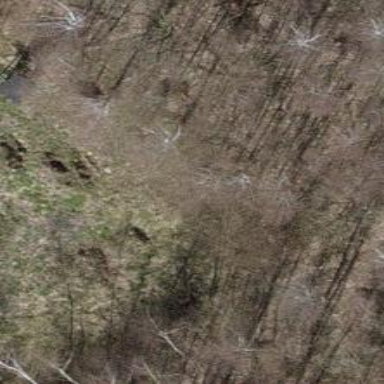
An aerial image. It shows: Hunting stand.